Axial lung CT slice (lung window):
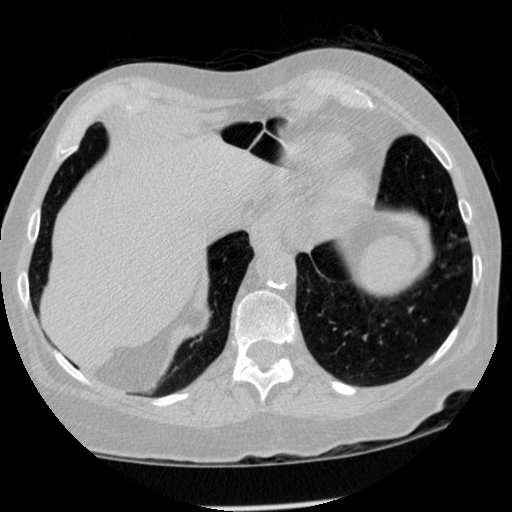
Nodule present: no